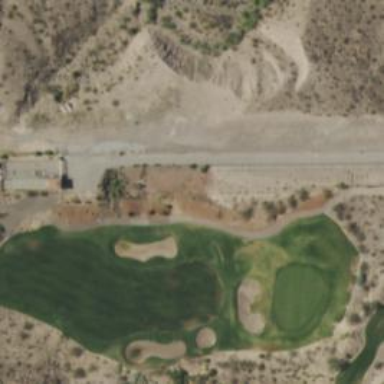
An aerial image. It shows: Rough grassy area used for golf.